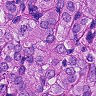
Metastatic tissue present: yes